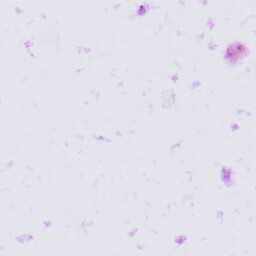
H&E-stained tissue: Prostate